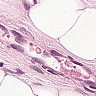
Metastatic tissue present: yes